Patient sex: F
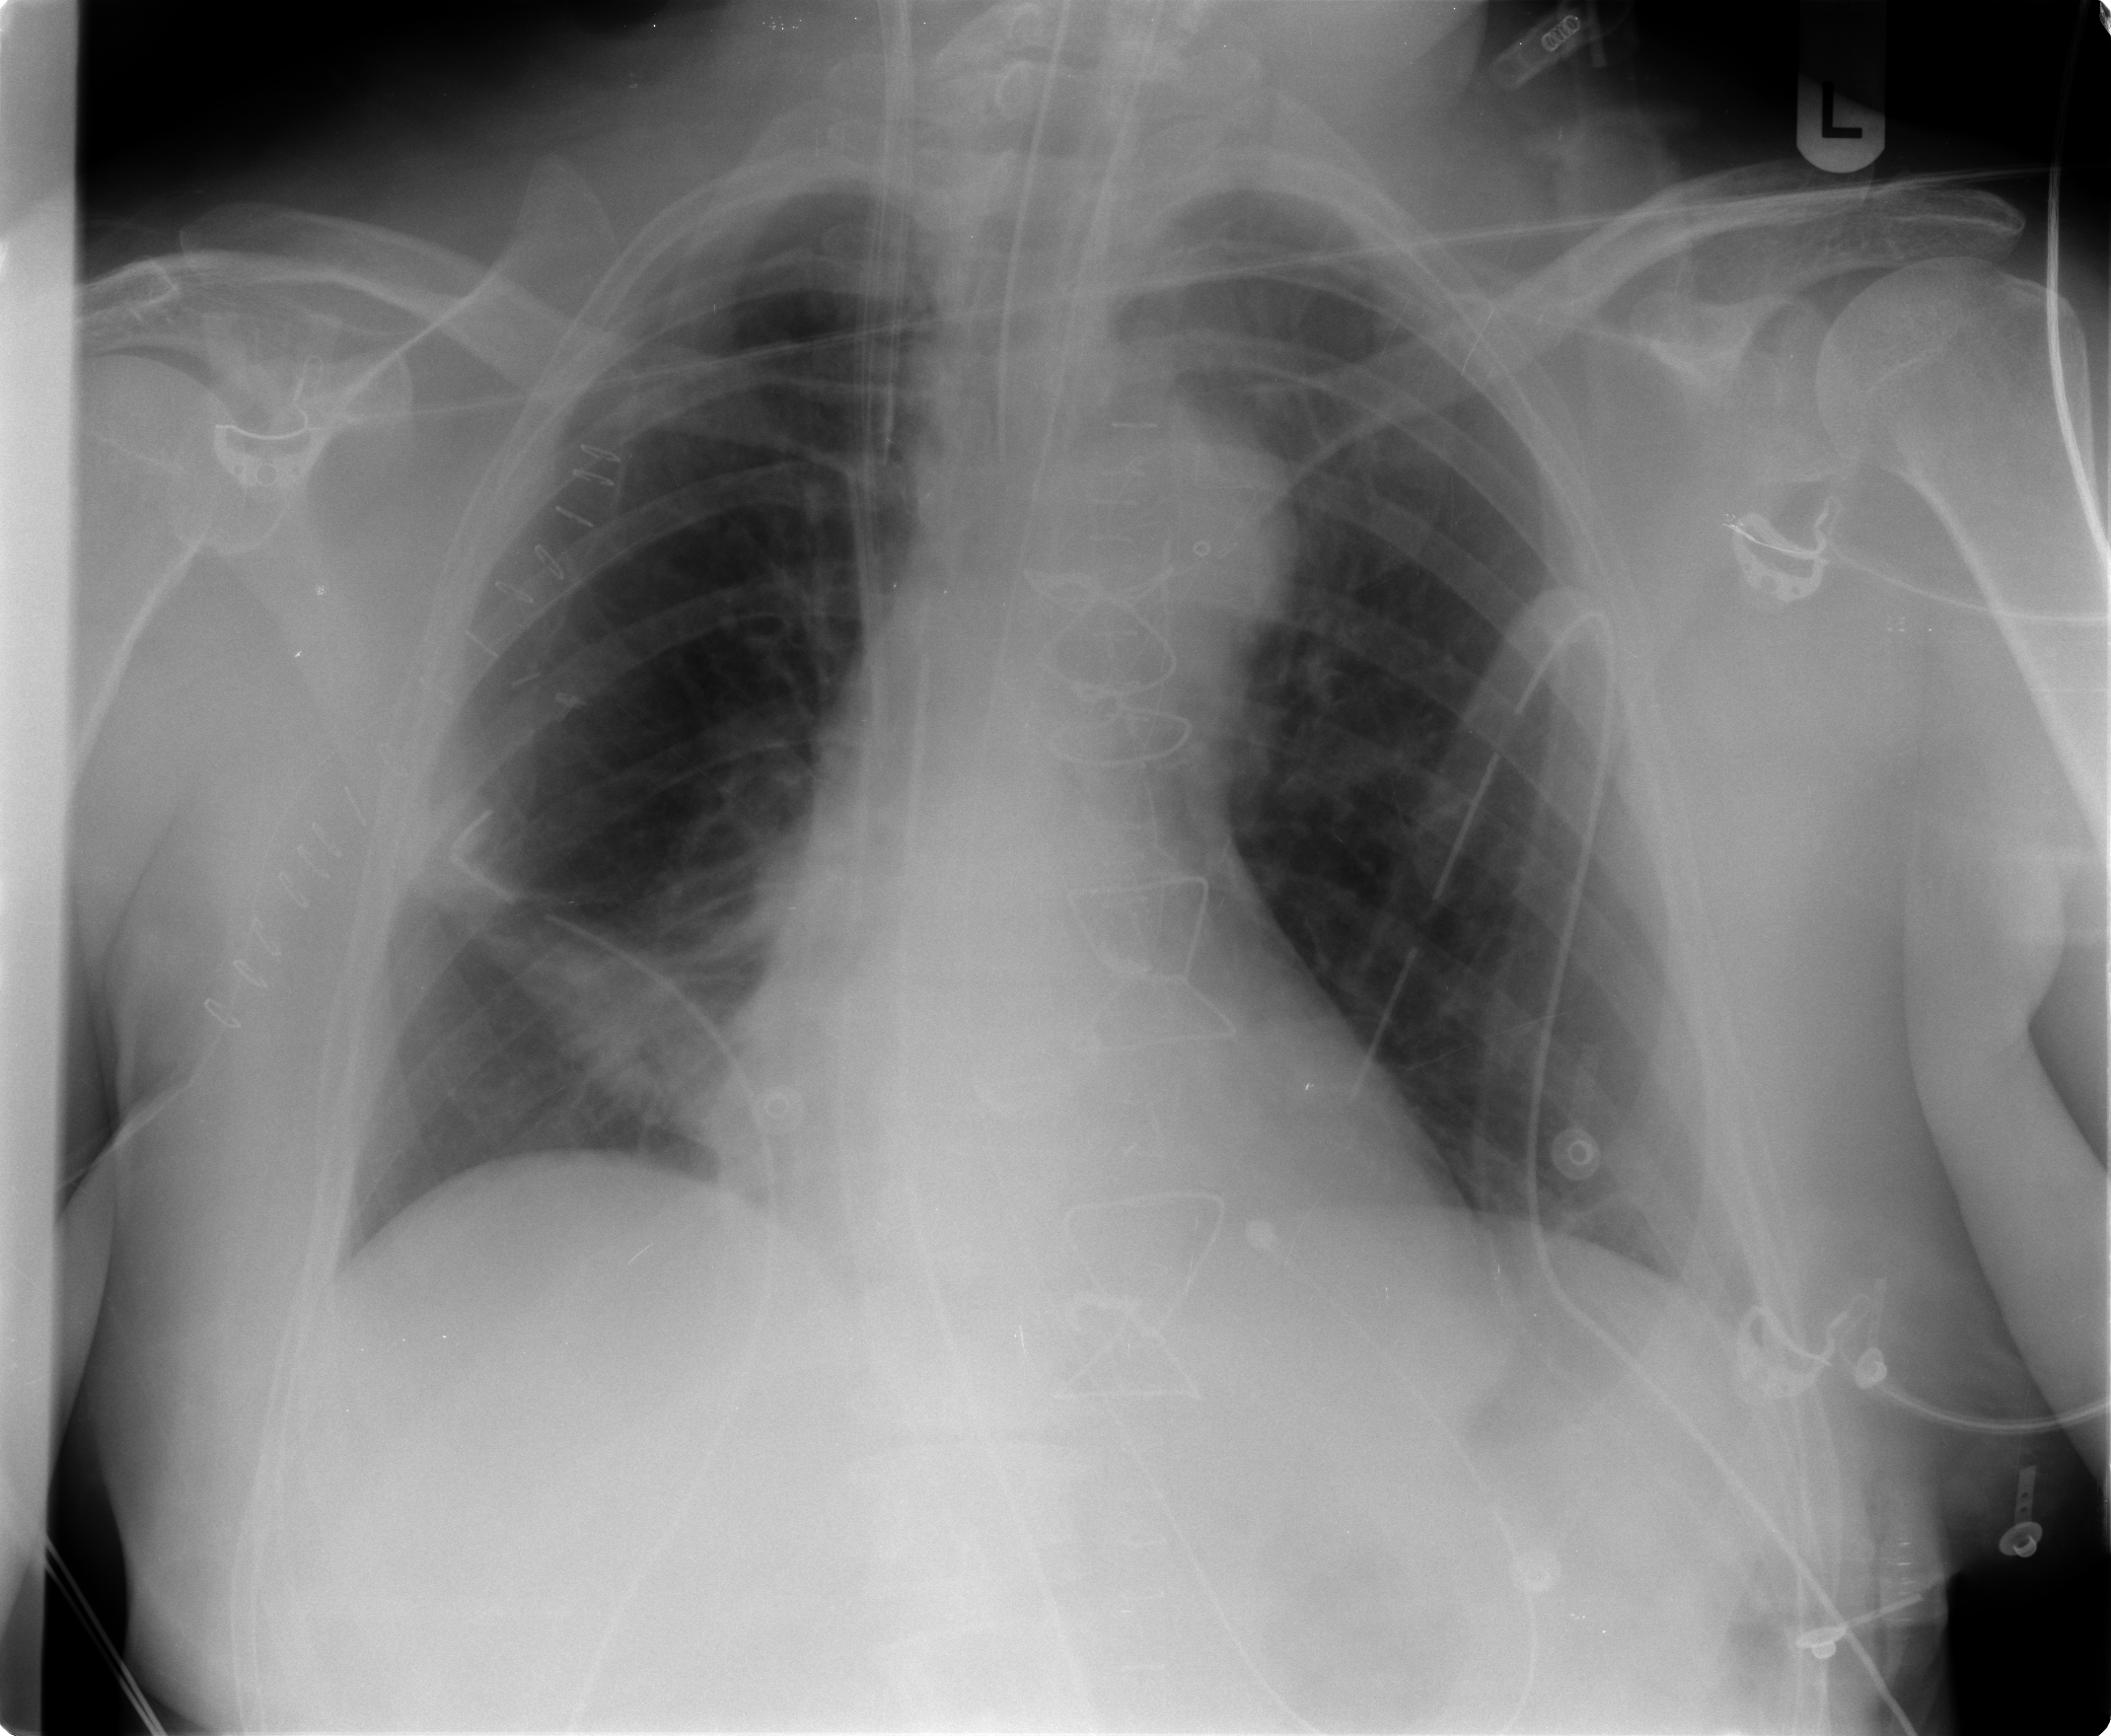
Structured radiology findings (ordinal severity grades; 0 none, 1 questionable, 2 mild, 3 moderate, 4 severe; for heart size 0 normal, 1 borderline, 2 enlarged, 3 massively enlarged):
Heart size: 0
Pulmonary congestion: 0
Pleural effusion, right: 0
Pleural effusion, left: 0
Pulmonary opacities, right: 0
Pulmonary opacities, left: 0
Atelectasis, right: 2
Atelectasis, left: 0